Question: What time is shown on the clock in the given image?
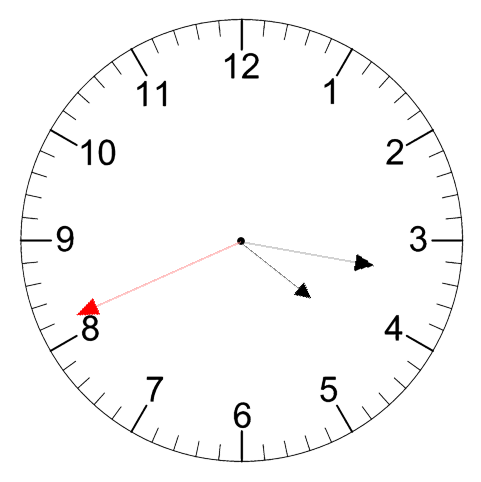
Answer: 04:16:41